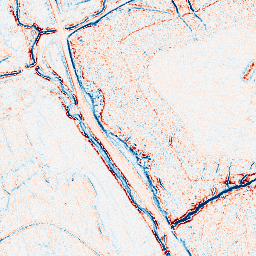
Category: edge_preserving
Decomposition family: anisotropic_diffusion
Decomposition parameters: iterations: 5
kappa: 100
gamma: 0.15
Upsampling method: edge_directed
Upsampling parameters: scale: 2
Upsampling scale: 2